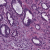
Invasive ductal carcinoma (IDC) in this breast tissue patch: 1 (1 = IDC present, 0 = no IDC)